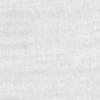
Label: no_change